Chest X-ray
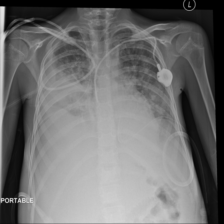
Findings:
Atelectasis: positive
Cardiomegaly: negative
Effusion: positive
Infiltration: positive
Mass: negative
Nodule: negative
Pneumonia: negative
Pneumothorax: negative
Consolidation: negative
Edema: negative
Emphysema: negative
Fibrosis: negative
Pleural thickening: negative
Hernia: negative